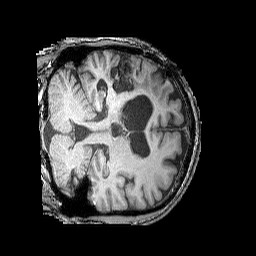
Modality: T1w
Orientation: coronal
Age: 64
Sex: male
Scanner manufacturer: siemens
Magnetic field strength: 3 T
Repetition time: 2.25 s
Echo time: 0.00411 s